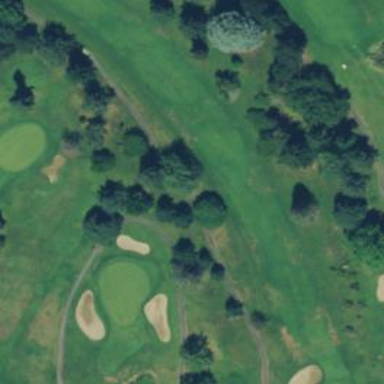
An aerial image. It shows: Well-maintained grassy area known as the fairway on golf course.